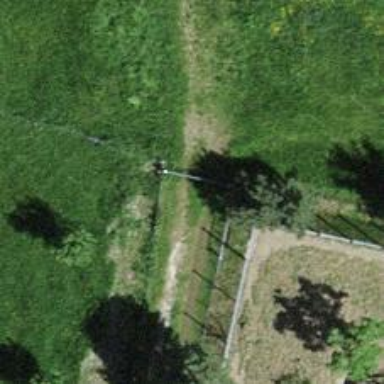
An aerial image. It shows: Gate.